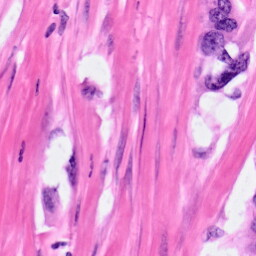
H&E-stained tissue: Pancreatic